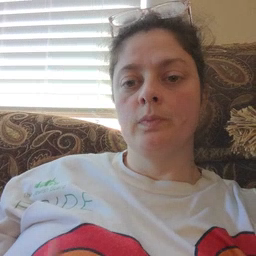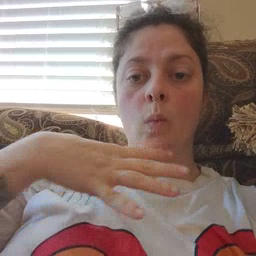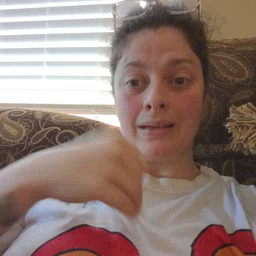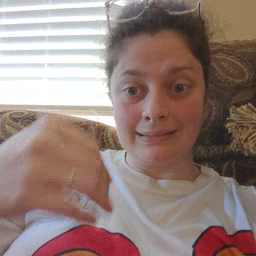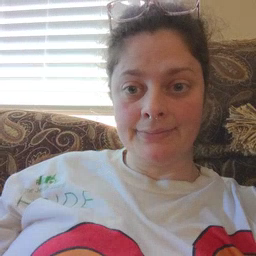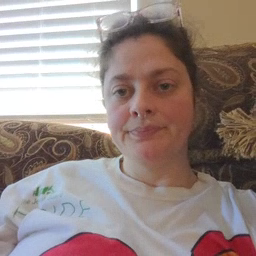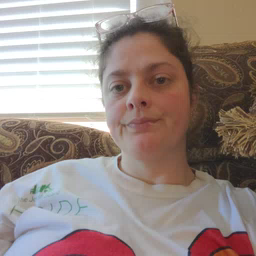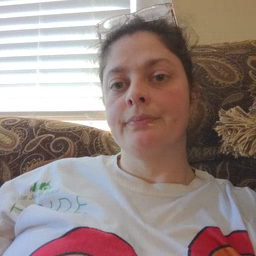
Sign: white